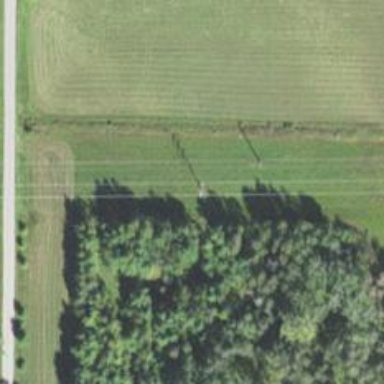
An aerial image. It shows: Power pole.